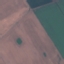
Label: AnnualCrop